Breast ultrasound image
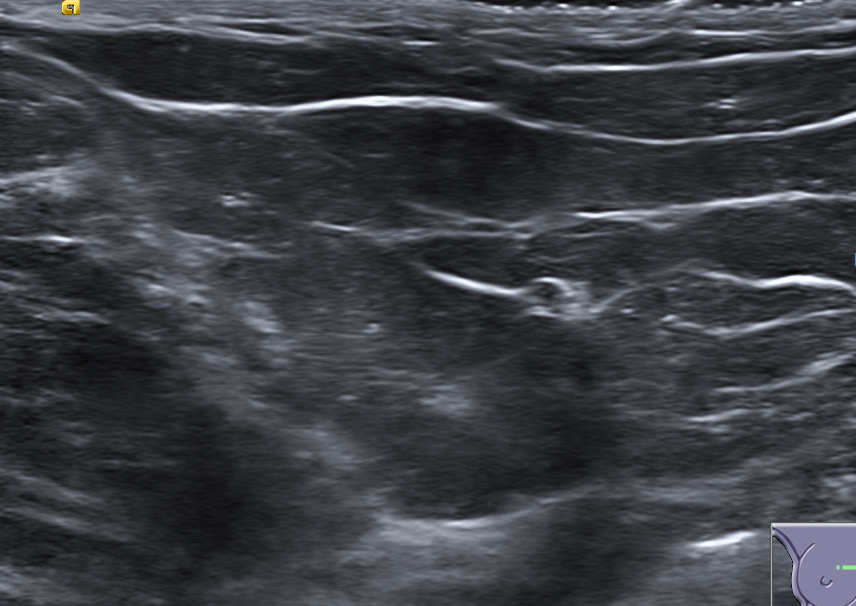
Diagnosis: normal